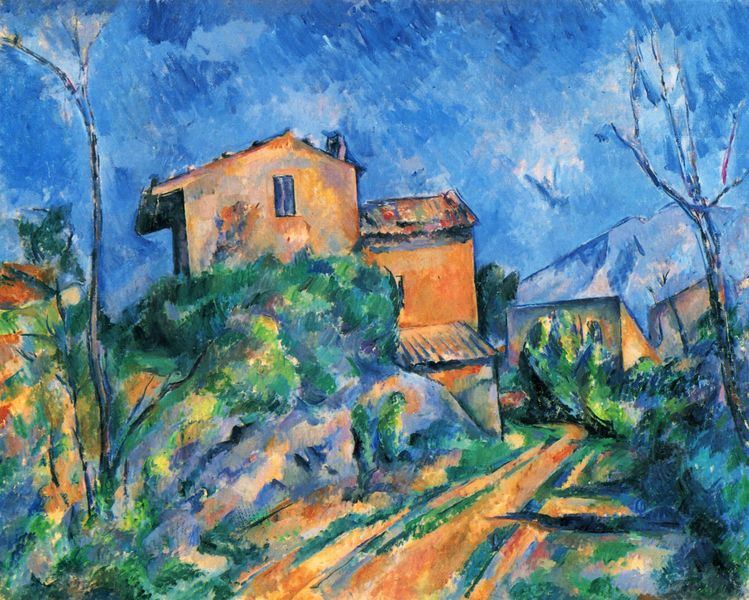
Titel: Maison Maria am Weg zum Château Noir
Künstler: Paul Cézanne
Standort: Fort Worth (Texas)
Institution: Kimbell Art Museum
Schlagwörter: baum, berg, blau, felsen, gemälde, himmel, schatten, weiß, wolken, aquarell, baumstämme, bäume, cezanne, gelb, grün, impressionismus, kubismus, kubistisch, landschaft, ocker, stadt, äste, abend, braun, bunt, fenster, frankreich, grau, hell, hintergrund, licht, nacht, orange, schwarz, strasse, blick, dach, gebäude, haus, rot, weg, wolke, expressionismus, flächig, stein, steine, ast, baumstamm, dämmerung, häuser, hügel, kalt, natur, strauch, zweige, busch, büsche, gebüsch, hütte, pfad, sträucher, land, pflanzen, kontrast, kamin, kamine, schornstein, stilleben, hellblau, sommer, ansicht, italien, ort, süden, moderne, furchen, spuren, warm, abstrakt, berge, farben, fels, gebirge, dorf, dächer, giebel, ziegel, farbe, lila, tag, kahl, massiv, bauernhof, hof, constable, stämme, duktus, wohnung, monet, vert, atelier, manet, plastik, provence, expressionistisch, urlaub, paul, farbauftrag, flecken, kurve, villa, maison, blauer himmel, gaugin, paul cezanne, picasso, pinselstriche, einfahrt, gesträuch, balu, wegrand, leuchtend, mediterran, vordach, arbre, soleil, ciel, paysage, schimmern, primärfarben, bauten, bergmassiv, toscana, corot, cezann, mittelmeer, toskana, bleu, lumiere, montagne, ebenen, fenêtre, lau, arbres, spurrillen, terracotta, heim, chemin, colline, ber, cubisme, teracotta, fasaden, sud, mont, dorflandschaft, bleuy, chateau noir, encore, falschfarben, hofhaus, peut etre le nord, touche fragmentée, aix en provence, impressionnismus, intalien, végétation, bracques, la sainte victoire, claude cézanne, sainte-victoire, straßw